Interaction volume radius: 10 \u00c5
Interaction volume height: 20 \u00c5
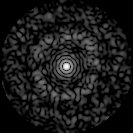
Disorder parameter: 0.8256